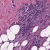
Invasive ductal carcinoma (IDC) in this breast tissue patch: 1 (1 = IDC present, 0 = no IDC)